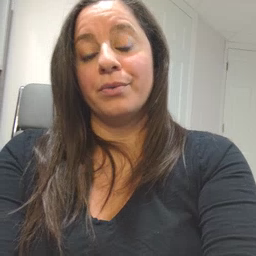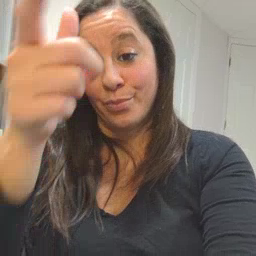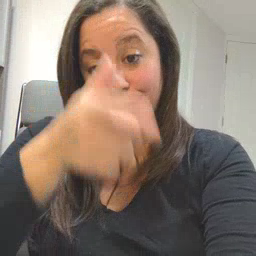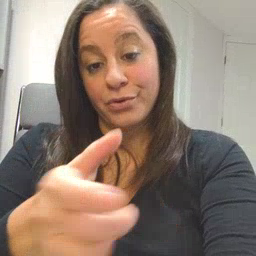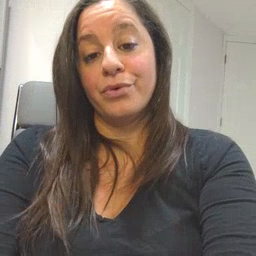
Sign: brother